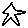
Label: star